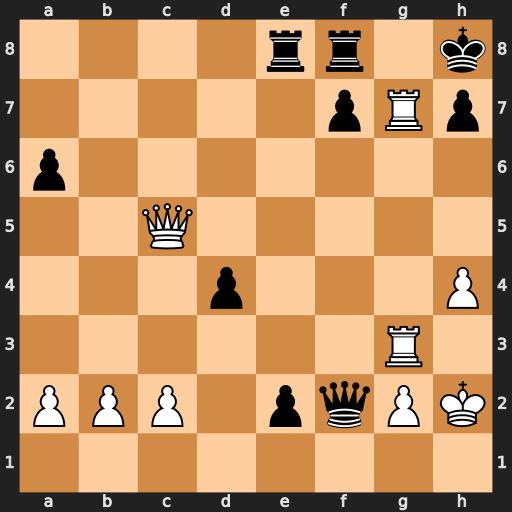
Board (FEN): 4rr1k/5pRp/p7/2Q5/3p3P/6R1/PPP1pqPK/8
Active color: w
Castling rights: -
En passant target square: -
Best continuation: Rxh7+ Kxh7 Qh5#